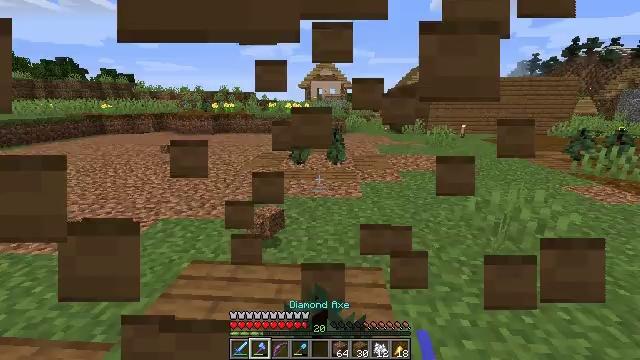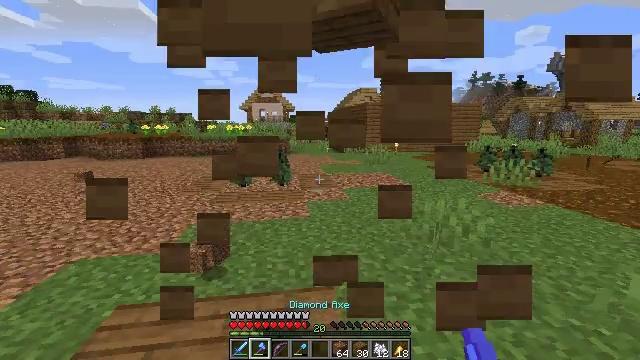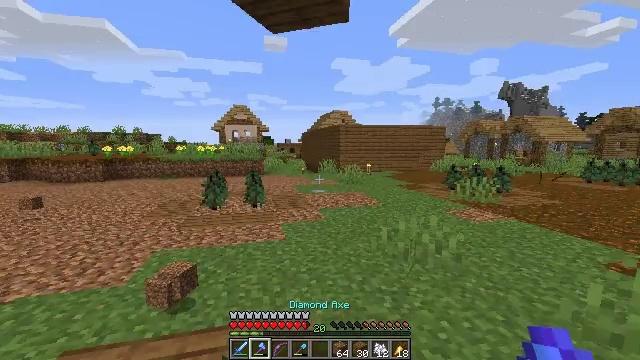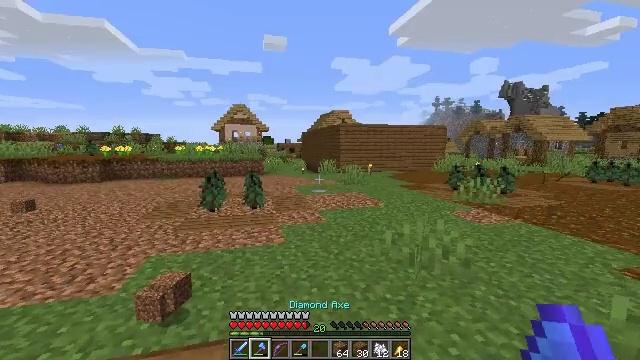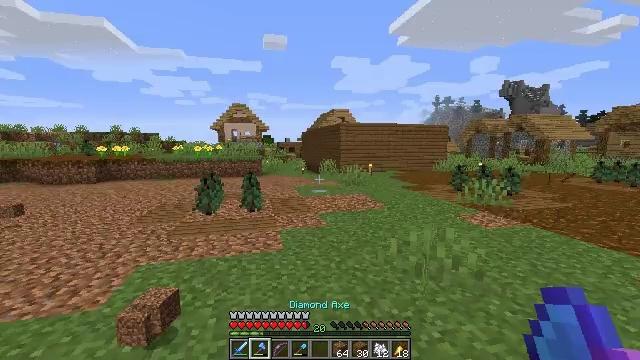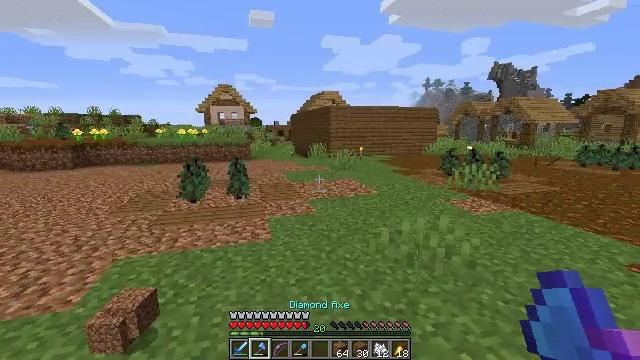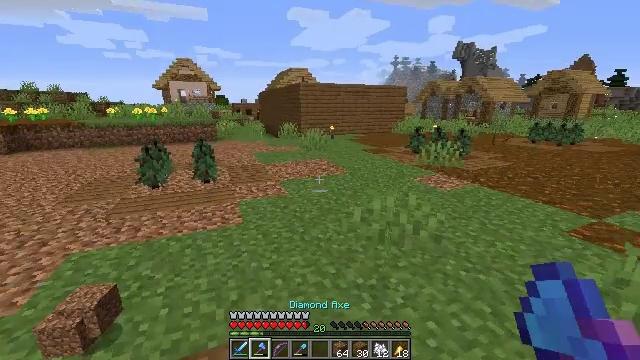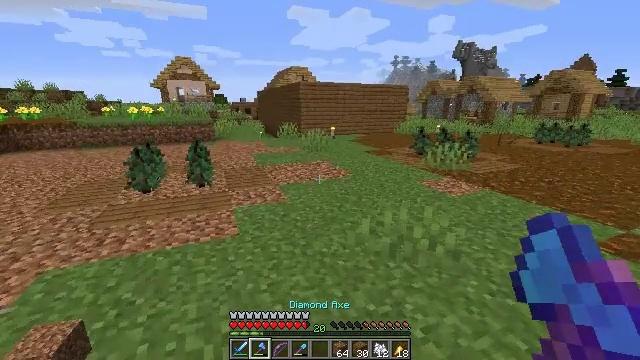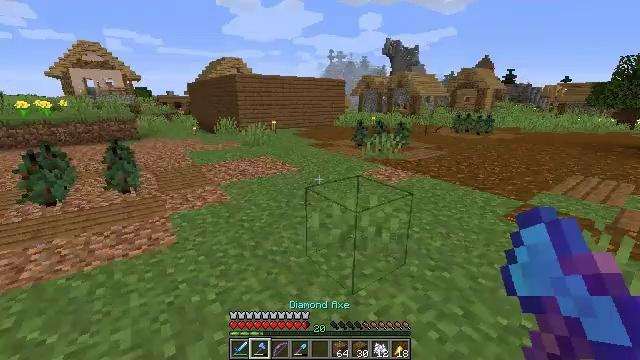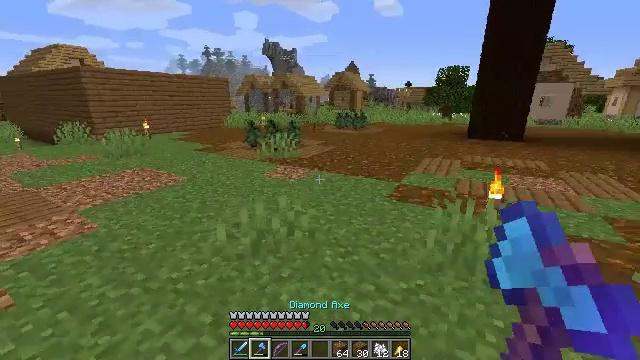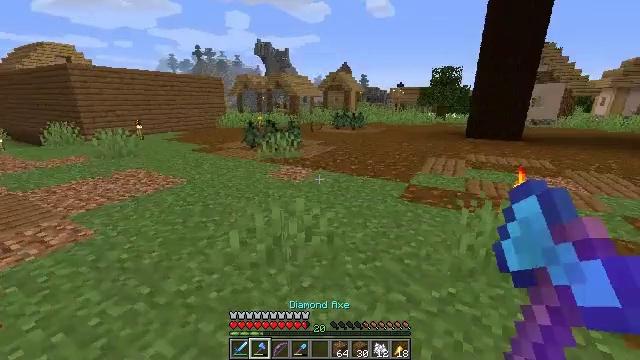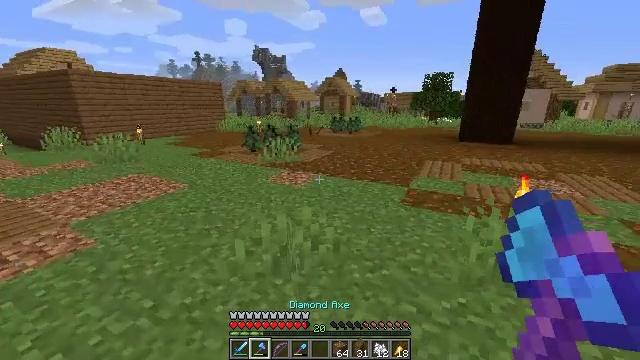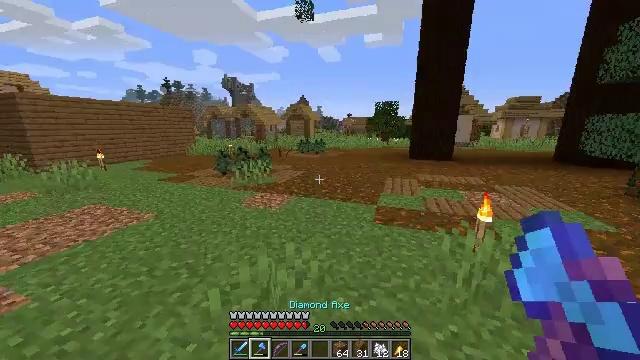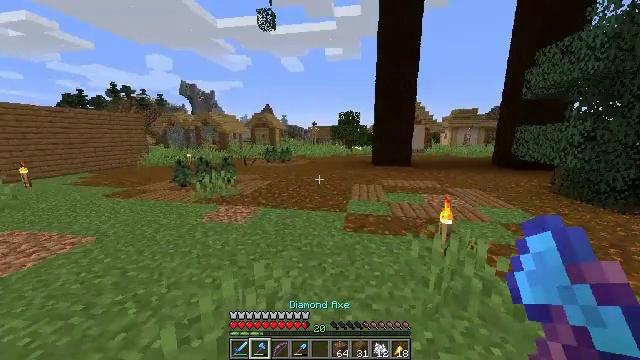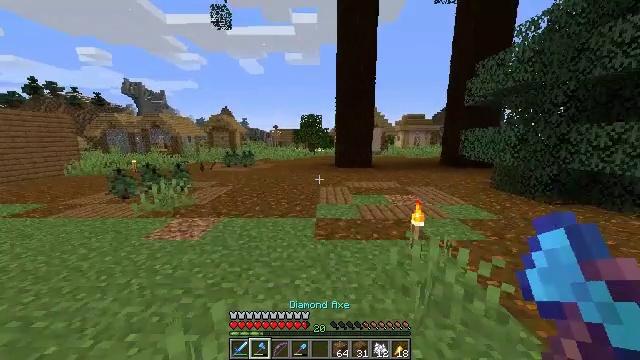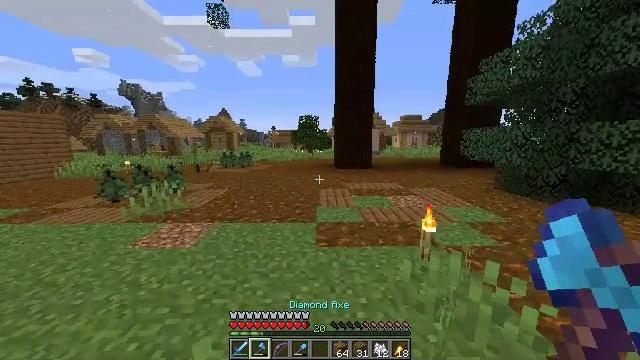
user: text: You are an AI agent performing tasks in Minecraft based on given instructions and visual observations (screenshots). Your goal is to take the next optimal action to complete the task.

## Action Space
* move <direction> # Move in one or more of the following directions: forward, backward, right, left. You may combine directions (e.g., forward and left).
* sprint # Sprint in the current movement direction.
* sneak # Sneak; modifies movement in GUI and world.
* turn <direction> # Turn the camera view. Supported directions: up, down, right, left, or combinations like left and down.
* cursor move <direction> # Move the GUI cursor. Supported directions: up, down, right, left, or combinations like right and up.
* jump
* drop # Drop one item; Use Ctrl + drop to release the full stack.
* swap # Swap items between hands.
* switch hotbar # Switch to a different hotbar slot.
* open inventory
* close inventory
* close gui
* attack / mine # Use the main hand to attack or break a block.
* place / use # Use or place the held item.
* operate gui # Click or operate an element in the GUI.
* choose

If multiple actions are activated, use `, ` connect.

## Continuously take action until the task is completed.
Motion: motion action
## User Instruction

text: Mine the small spruce sapling.
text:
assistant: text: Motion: turn right and up
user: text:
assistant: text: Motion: move forward, turn right and up
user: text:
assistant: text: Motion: move forward
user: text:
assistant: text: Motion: move forward
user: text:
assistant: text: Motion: move forward, turn right and down
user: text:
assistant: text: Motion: move forward, turn right and down
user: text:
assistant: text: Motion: move forward and move left
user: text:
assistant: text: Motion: move forward and move left, turn right and down
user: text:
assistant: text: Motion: move forward and move left, turn right
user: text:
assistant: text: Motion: move forward and move left, sprint, turn right
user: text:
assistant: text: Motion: move forward, sprint
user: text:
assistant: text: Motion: move forward, sprint, turn right and up
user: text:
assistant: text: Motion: move forward, sprint, turn right and up
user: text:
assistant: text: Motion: move forward, sprint, turn right
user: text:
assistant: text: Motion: move forward, sprint
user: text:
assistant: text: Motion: move forward, sprint
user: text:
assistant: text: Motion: move forward and move left, sprint
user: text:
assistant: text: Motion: move forward and move left, sprint, turn right and up
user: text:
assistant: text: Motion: move forward and move left, sprint, turn right and up
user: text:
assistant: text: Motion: move forward and move left, sprint, turn right and up
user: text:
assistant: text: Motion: move forward, sprint, turn right and up
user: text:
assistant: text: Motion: move forward, sprint, turn right and up
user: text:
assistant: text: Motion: move forward, sprint, turn right and up
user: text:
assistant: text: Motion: move forward, sprint, turn up
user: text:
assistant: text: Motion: move forward, sprint, turn left and up
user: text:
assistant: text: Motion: move forward, sprint, turn left and up
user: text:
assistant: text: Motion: move forward, sprint, turn up
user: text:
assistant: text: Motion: move forward, sprint
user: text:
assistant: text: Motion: move forward and move left, sprint, turn down
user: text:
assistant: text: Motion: move forward and move left, sprint, turn right and down